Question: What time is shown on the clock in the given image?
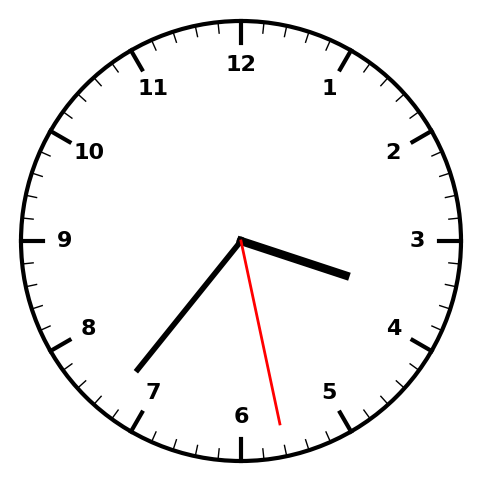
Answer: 03:36:28